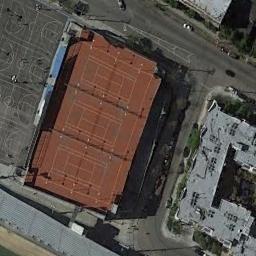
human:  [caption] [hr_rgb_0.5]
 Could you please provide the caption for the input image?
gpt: The tennis court is on the bare land next to some buildings .

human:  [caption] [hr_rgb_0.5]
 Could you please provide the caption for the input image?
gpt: There are several cars on the road beside the tennis courts .

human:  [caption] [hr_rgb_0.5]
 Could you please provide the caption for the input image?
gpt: A group of people are playing on different tennis courts .

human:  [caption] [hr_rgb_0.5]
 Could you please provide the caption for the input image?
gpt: Tennis court and buildings separated by road .

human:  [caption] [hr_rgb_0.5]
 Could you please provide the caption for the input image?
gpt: There are some buildings beside the tennis courts .